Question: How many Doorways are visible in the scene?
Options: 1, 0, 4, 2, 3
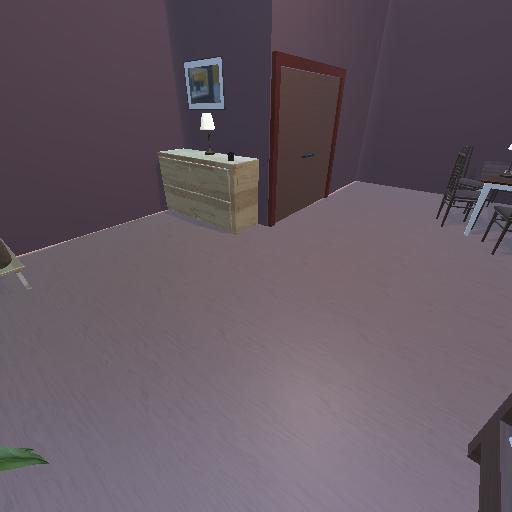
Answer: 1